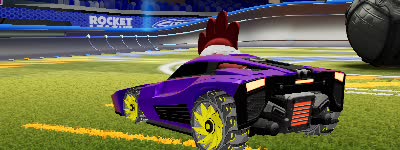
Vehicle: breakout